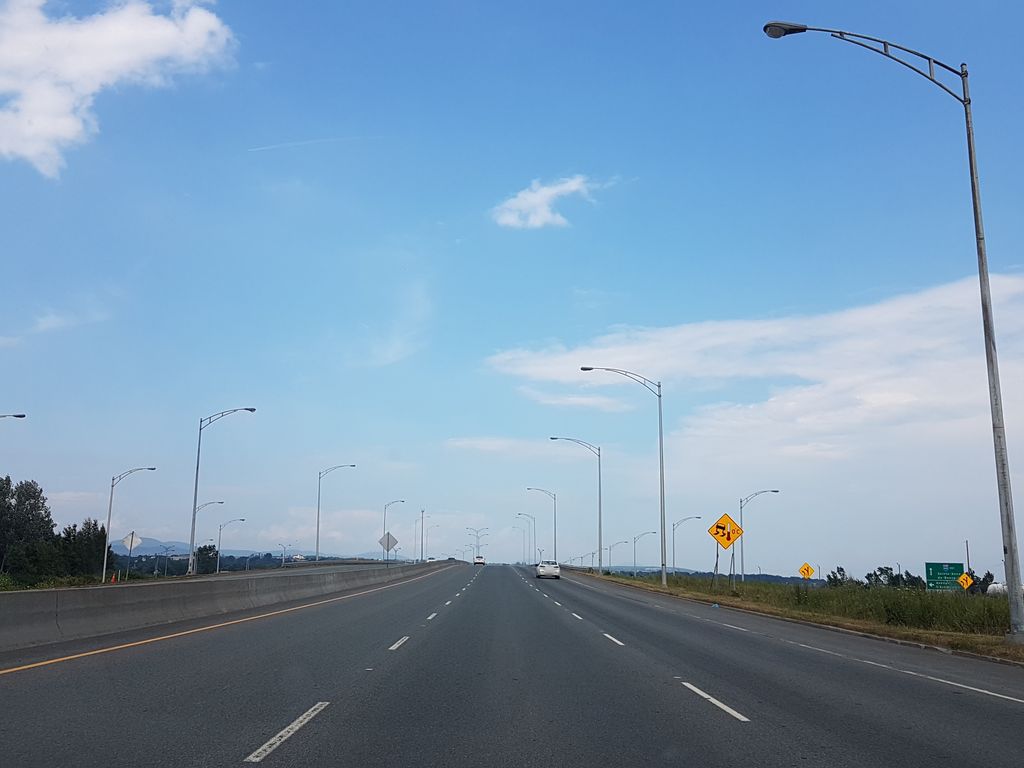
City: quebec_city